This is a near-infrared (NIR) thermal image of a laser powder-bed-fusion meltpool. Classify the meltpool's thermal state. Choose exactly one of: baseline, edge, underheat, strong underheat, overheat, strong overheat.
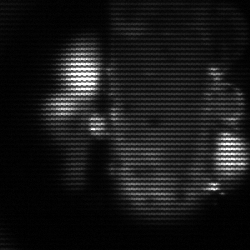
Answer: strong underheat